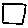
Label: square